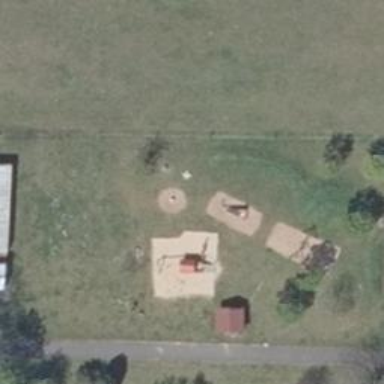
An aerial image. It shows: Playground with roundabout.